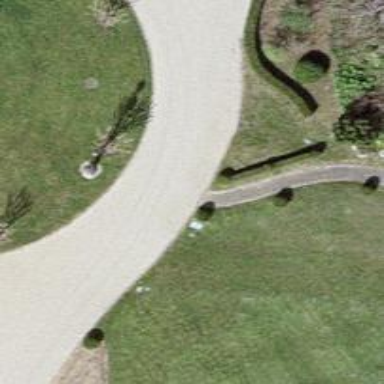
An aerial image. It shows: Path designated for golf carts.